Field crop: maize
Growth stage: 2
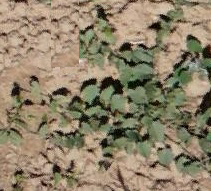
Species: convolvulus